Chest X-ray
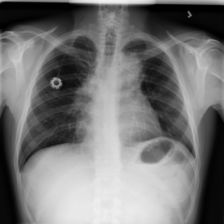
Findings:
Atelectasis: negative
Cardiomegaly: negative
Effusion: negative
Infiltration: negative
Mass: negative
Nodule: negative
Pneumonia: negative
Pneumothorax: negative
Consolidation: negative
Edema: negative
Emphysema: negative
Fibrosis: negative
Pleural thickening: negative
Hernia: negative